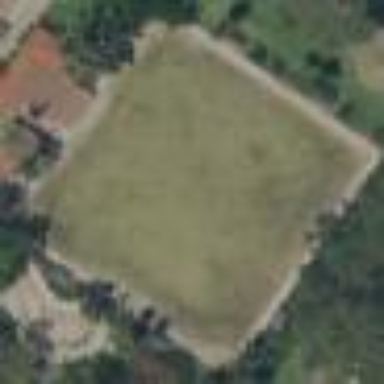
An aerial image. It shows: Bowls sport pitch on leisure land.